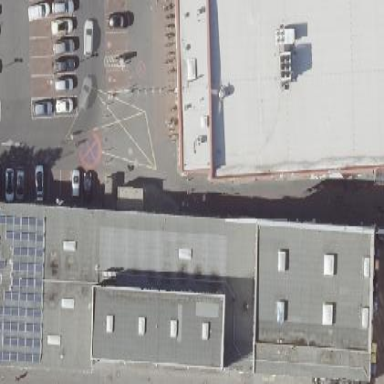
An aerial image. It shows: Flat roof retail building.